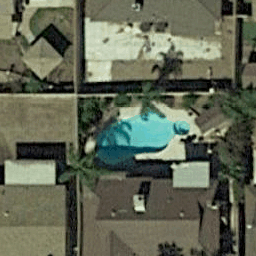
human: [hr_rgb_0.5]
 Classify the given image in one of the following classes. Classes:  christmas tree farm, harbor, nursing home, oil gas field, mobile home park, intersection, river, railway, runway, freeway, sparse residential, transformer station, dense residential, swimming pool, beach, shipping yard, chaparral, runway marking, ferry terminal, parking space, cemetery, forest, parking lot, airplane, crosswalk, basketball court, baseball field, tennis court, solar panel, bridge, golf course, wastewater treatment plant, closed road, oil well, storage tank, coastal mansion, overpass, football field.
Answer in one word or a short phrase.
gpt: swimming pool